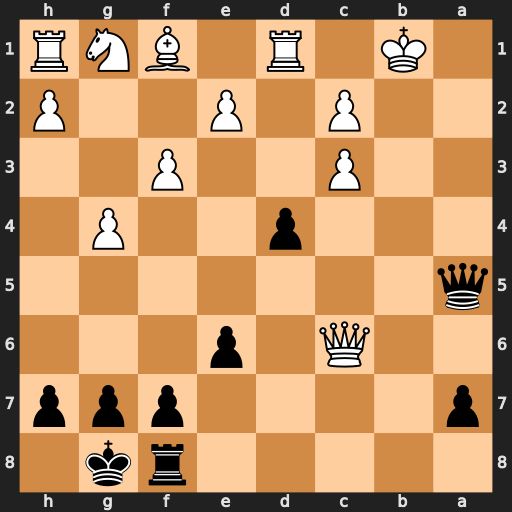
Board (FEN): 5rk1/p4ppp/2Q1p3/q7/3p2P1/2P2P2/2P1P2P/1K1R1BNR
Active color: b
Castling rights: -
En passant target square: -
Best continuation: Rb8+ Kc1 dxc3 Qxc3 Qxc3